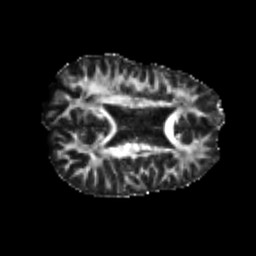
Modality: FA
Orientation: axial
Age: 21
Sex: male
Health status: healthy
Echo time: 0.074 s